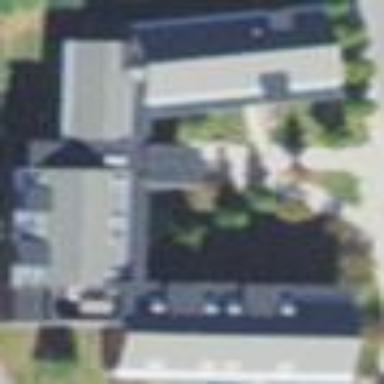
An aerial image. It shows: Public building in the university campus - dormitory.